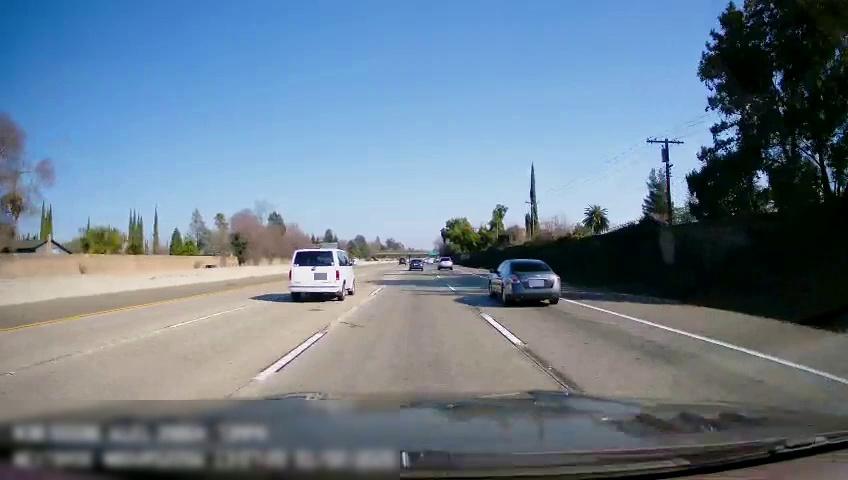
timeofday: Day
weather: Sunny
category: Drivable Space
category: Vehicles | Van
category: Vehicles | Car
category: Vehicles | Car
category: Vehicles | SUV
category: Lanes | Current Lane
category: Lanes | Alternate Lane
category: Lanes | Alternate Lane
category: Lanes | Alternate Lane
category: Lanes | Alternate Lane
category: Lanes | Alternate Lane